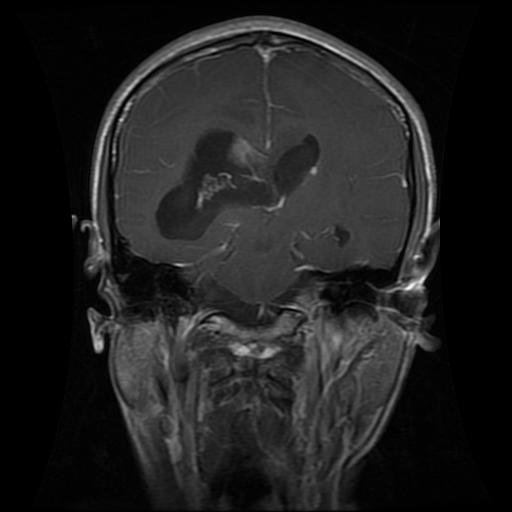
Label: glioma